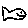
Label: fish